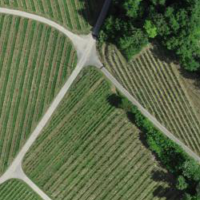
EUNIS habitat code: 40
Species observed at this site:
Saponaria ocymoides